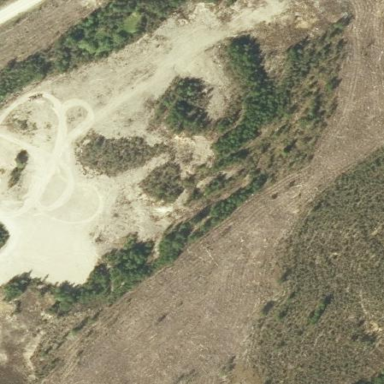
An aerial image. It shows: Clearcut area with scrub vegetation.